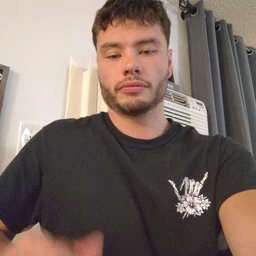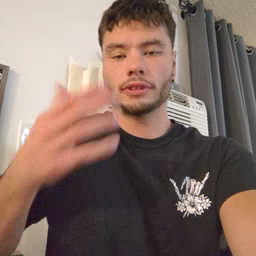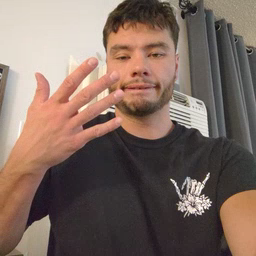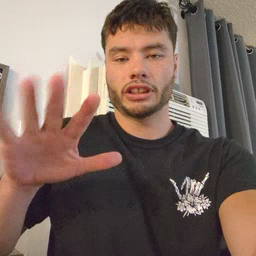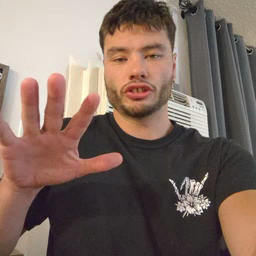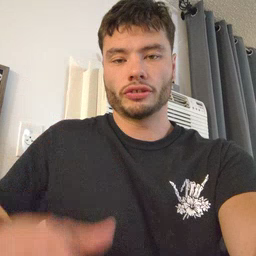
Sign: finish